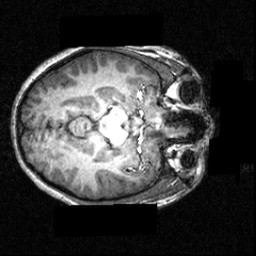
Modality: T1w
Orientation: axial
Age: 20
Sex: female
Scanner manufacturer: siemens
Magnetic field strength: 3.951 T
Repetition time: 1.5 s
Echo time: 0.00335 s